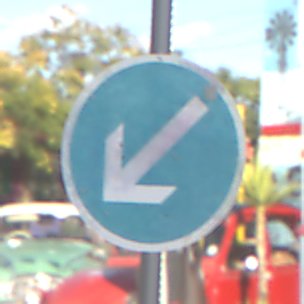
Verkehrszeichen: VorgeschriebeneVorbeifahrtLinks
Umgebung: Outdoor, Special
Tageszeit: MorningAfternoon
Wetter: PartlyCloudy
Licht: Natural
Jahreszeit: NotSpecified
Kontrast: HighContrast